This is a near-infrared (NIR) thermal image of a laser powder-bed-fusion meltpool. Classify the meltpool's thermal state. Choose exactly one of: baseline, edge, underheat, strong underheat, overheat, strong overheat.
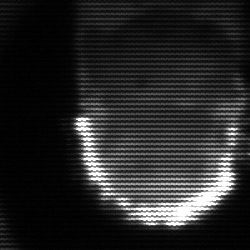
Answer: baseline